Aerial crown-view tile of a tropical tree (Barro Colorado Island, Panama), acquired 20250217:
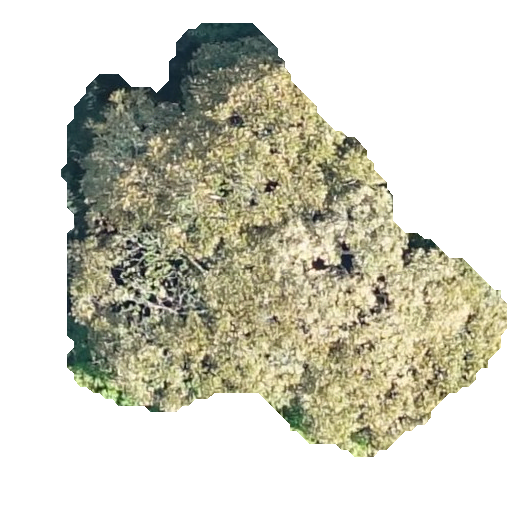
Species: Dipteryx oleifera
GBIF accepted scientific name: Dipteryx oleifera
Crown area: 180.172 m²